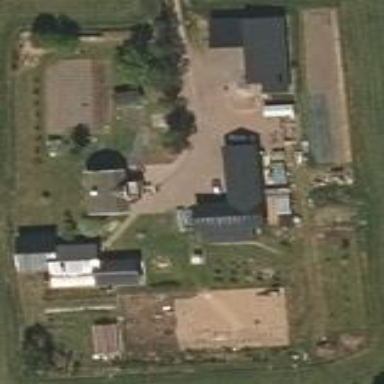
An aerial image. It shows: Farmyard area.